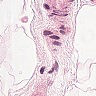
Metastatic tissue present: no